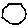
Label: hexagon